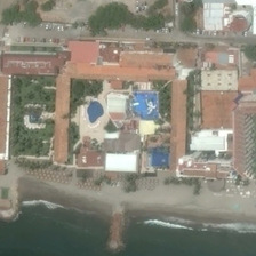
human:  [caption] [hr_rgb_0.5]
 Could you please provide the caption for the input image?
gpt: Houses of different colors

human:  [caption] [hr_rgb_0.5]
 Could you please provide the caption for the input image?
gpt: The houses in the resort are of different colors.

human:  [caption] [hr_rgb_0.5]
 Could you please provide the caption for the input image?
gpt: the colors of the houses in the resort are different.

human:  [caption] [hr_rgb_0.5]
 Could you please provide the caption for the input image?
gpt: The color of the resort is different.

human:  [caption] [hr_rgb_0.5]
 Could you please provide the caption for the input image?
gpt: The colors of the Houses in the resort are different.